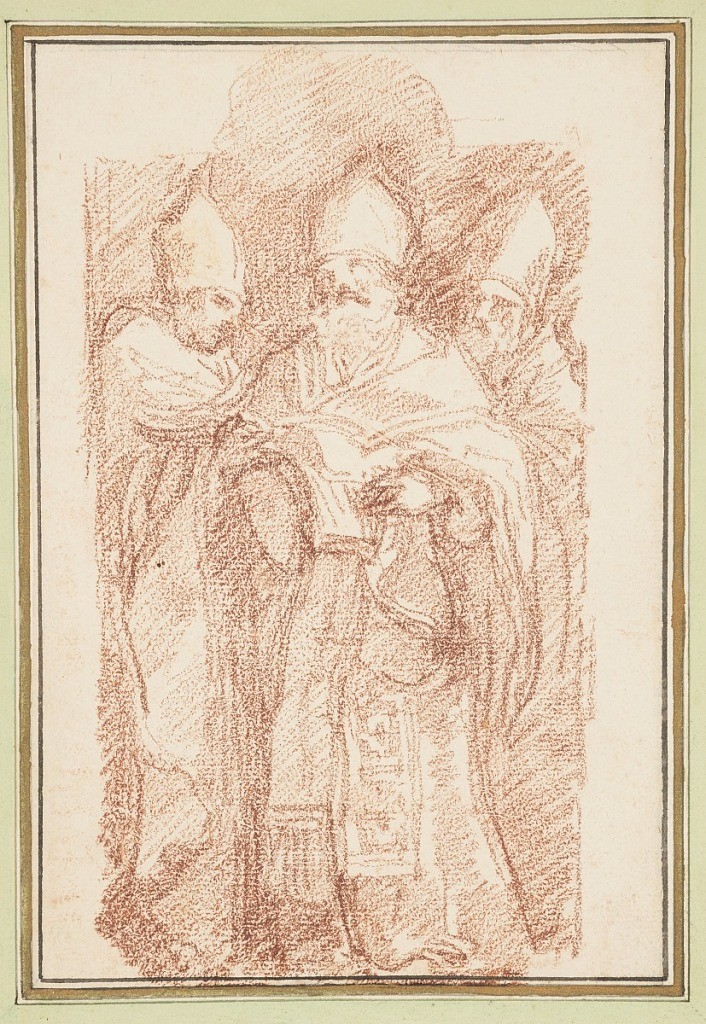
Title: Three bishops
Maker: Jean-Robert Ango, French, active in Rome 1759 –1770, d. 1773
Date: ca. 1759–70
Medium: Red chalk on paper
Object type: Drawing
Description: Three bishops. One stands in front of the other two and holds a book(?), presumably the Bible.